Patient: sex F, age 59
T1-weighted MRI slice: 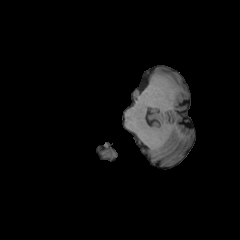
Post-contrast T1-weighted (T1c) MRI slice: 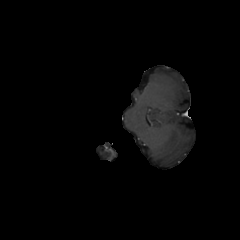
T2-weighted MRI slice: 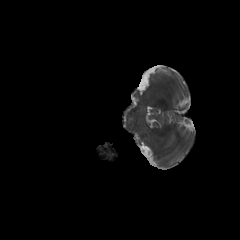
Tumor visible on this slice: no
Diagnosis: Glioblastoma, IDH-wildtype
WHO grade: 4